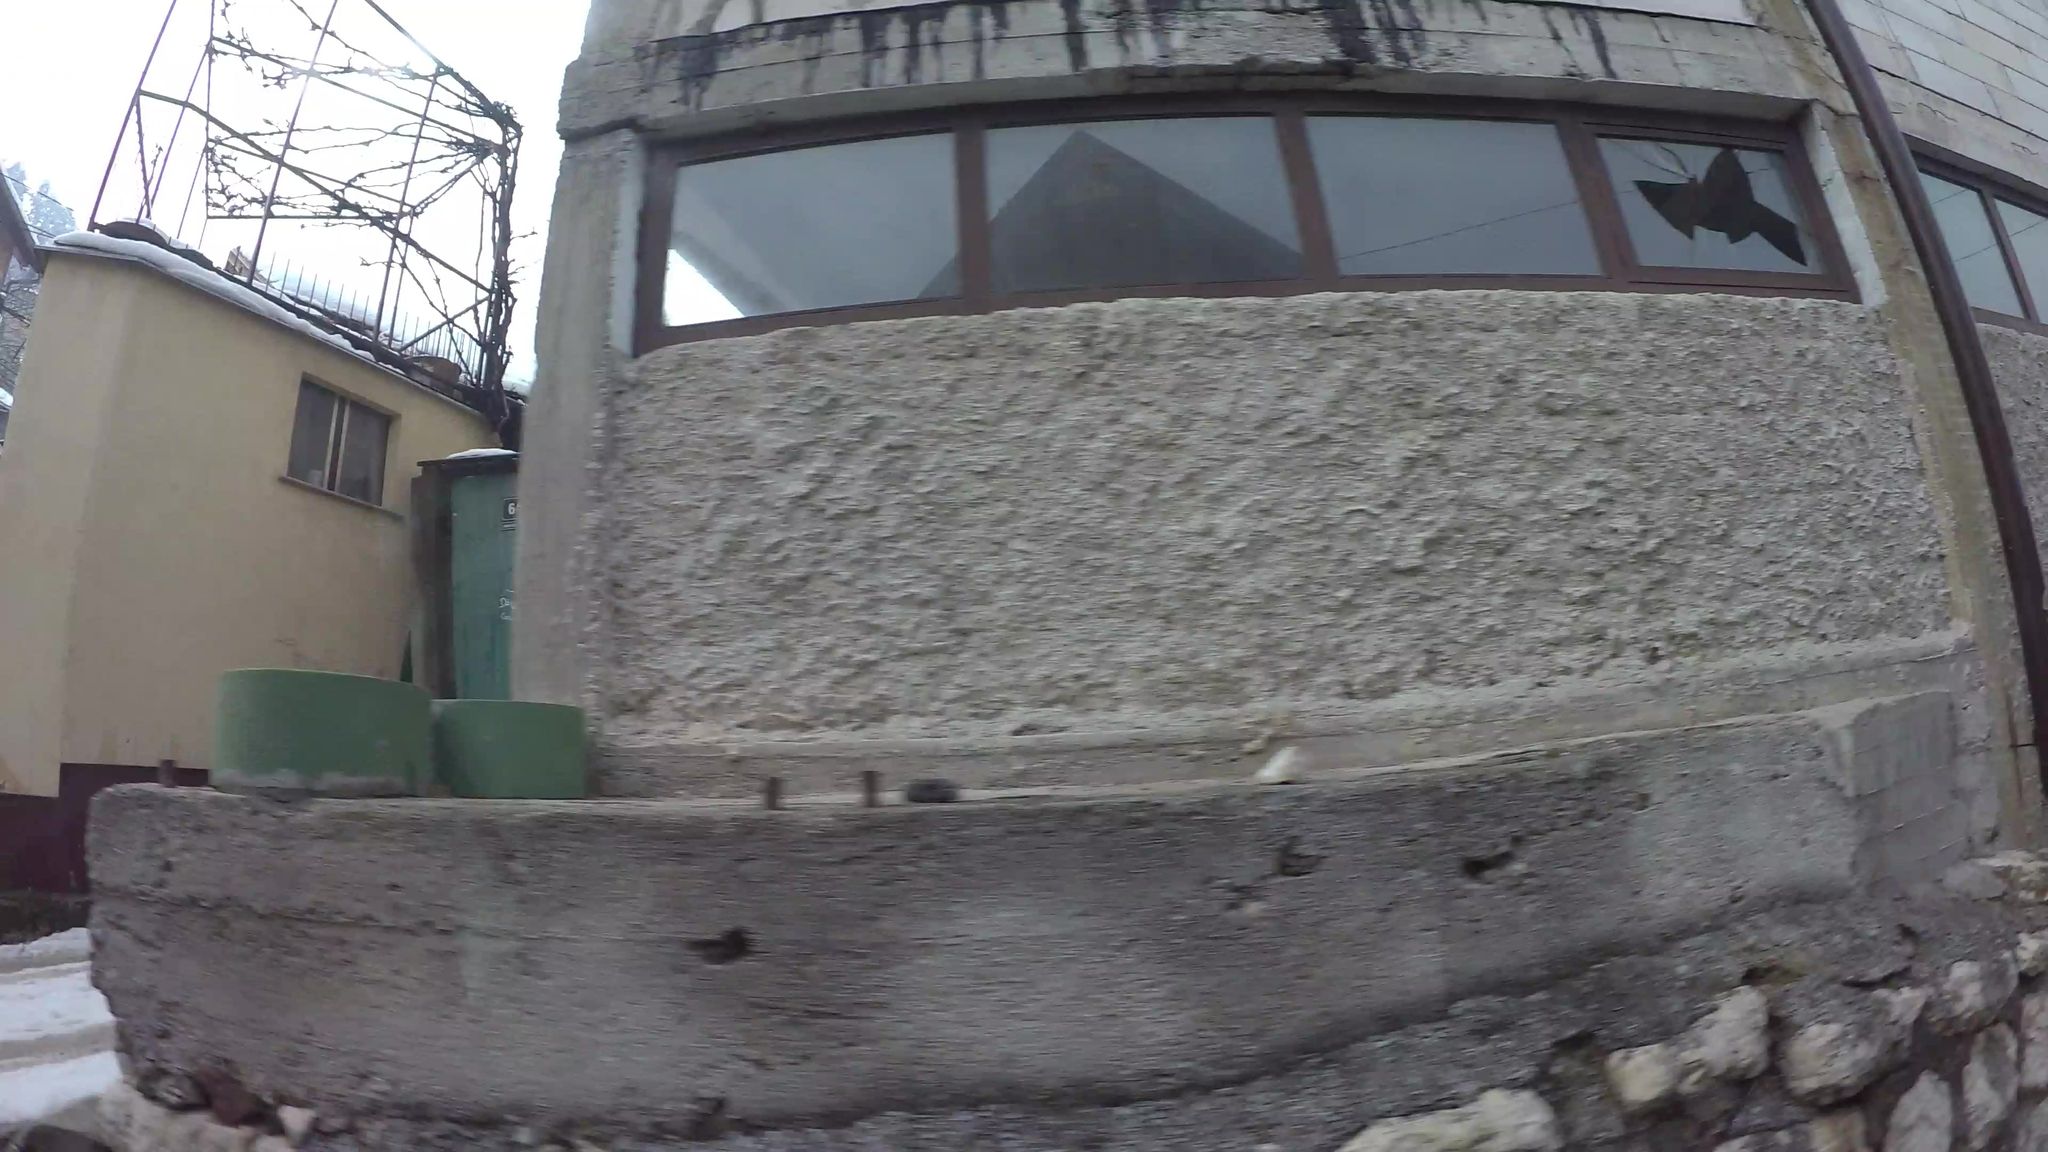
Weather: snowy
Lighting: day
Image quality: slightly poor
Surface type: walking surface
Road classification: steps, living_street
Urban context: urban centre
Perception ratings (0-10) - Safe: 0.44, Lively: 2.43, Beautiful: 7.41, Boring: 4.8, Depressing: 6.49, Wealthy: 3.7